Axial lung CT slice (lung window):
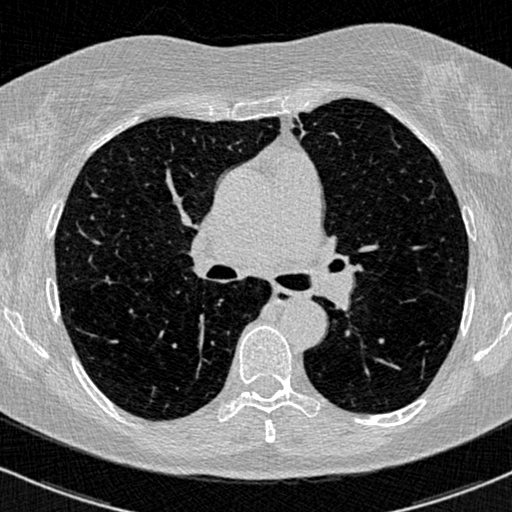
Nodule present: no